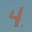
Label: 4